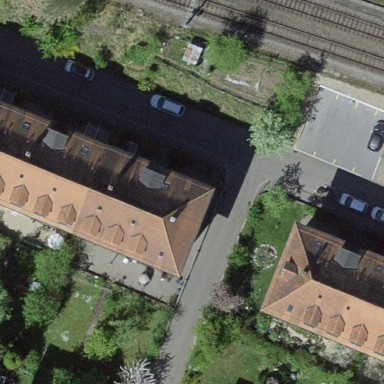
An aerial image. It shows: Apartment building with hipped roof.